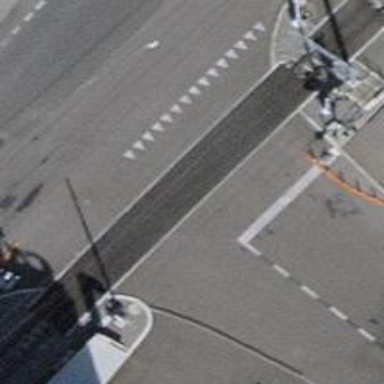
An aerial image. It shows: Level crossing with double half barrier.